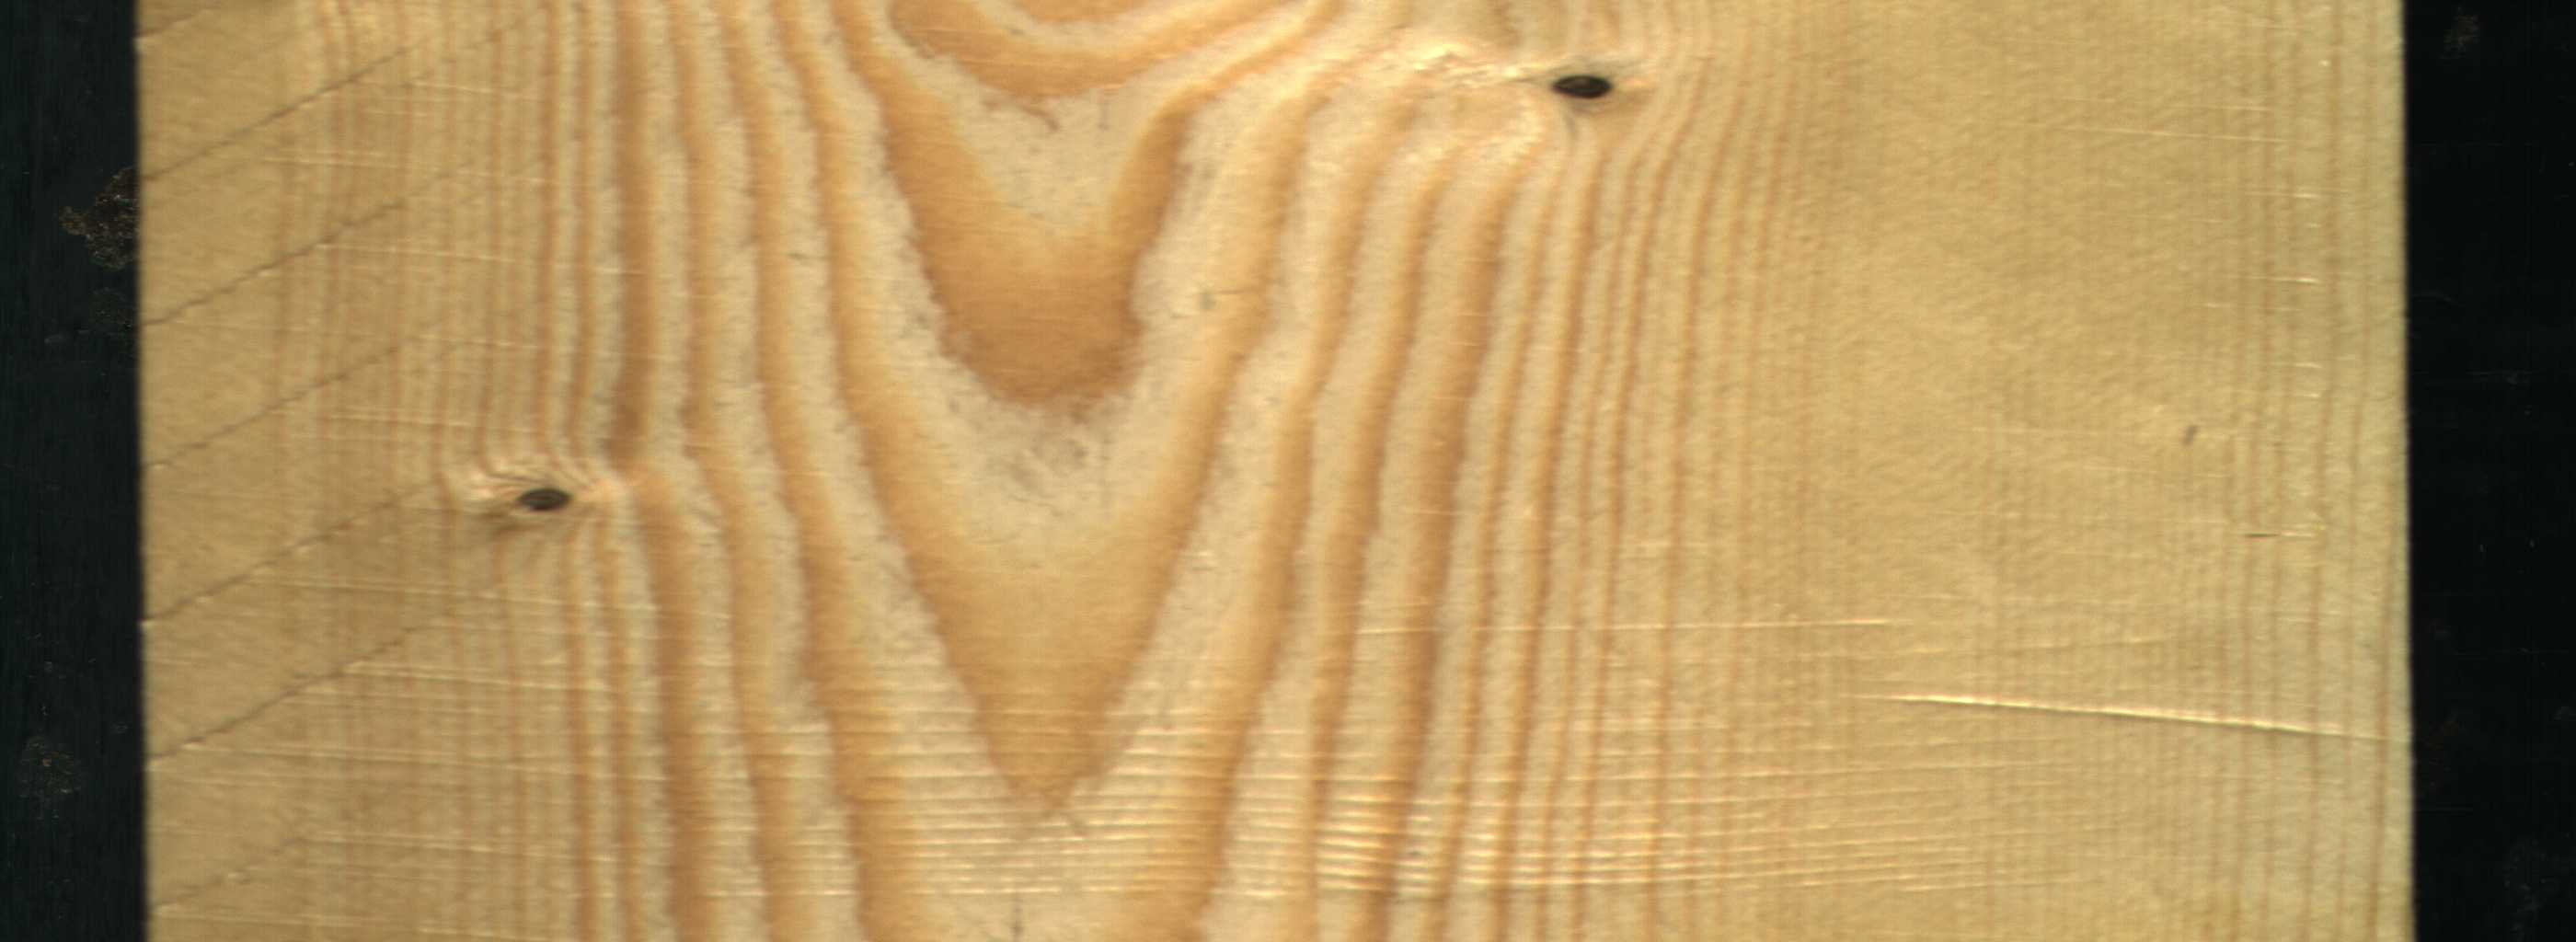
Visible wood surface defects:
Dead_Knot
Dead_Knot